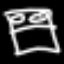
Label: bed